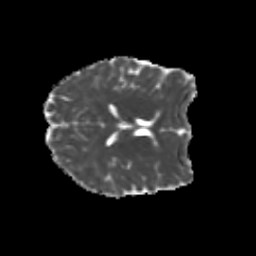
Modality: MD
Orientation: axial
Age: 20
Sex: female
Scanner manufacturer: siemens
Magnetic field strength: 3 T
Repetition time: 3.5 s
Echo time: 0.104 s